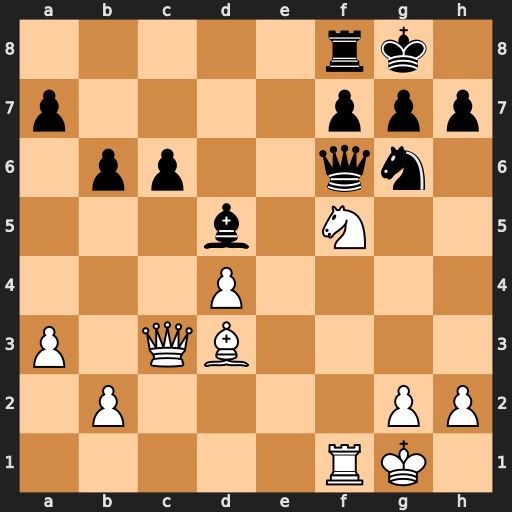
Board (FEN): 5rk1/p4ppp/1pp2qn1/3b1N2/3P4/P1QB4/1P4PP/5RK1
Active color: w
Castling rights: -
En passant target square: -
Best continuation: Nh6+ gxh6 Rxf6